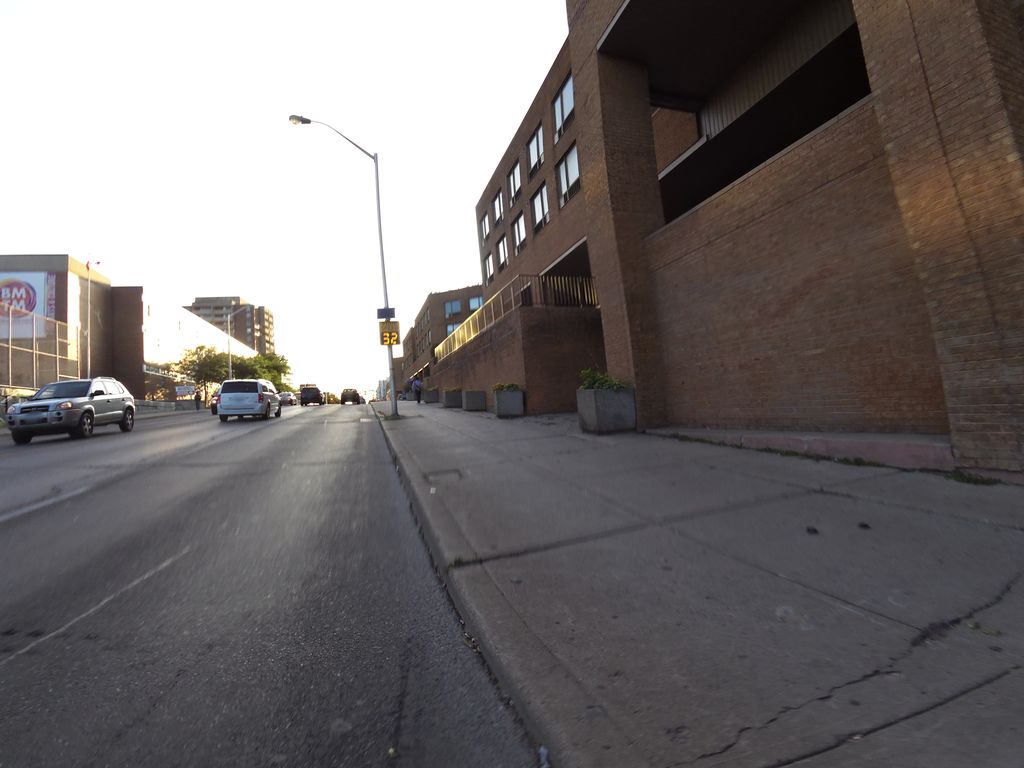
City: toronto